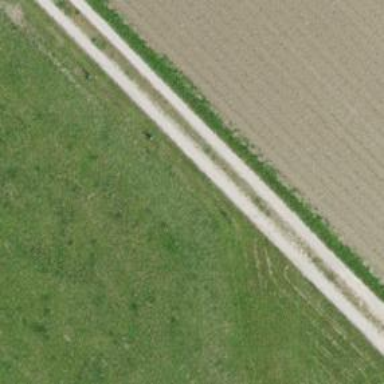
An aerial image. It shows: Well-maintained track road of grade 1.